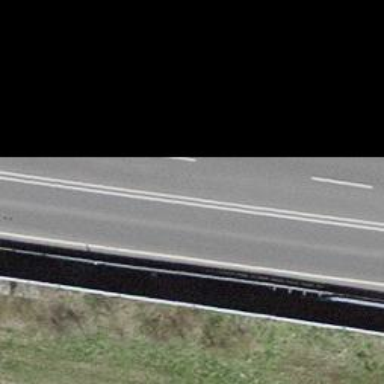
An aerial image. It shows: Asphalt trunk motorway.